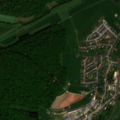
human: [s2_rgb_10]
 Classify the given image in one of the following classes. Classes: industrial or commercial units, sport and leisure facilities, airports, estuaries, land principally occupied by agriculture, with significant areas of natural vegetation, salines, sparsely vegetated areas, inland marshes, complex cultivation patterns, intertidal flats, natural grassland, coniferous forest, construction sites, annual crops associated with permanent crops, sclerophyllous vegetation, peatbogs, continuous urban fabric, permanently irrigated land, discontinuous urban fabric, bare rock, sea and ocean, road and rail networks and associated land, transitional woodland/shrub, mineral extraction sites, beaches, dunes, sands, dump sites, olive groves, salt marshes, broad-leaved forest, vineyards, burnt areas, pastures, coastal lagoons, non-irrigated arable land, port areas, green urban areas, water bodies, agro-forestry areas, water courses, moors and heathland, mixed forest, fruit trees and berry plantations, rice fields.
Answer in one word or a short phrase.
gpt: discontinuous urban fabric, non-irrigated arable land, pastures, land principally occupied by agriculture, with significant areas of natural vegetation, broad-leaved forest